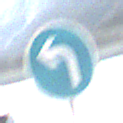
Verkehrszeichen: VorgeschriebeneFahrtrichtungLinks
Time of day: Midday
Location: Outdoor (Nature)
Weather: PartlyCloudy
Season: NotSpecified
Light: Natural